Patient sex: F
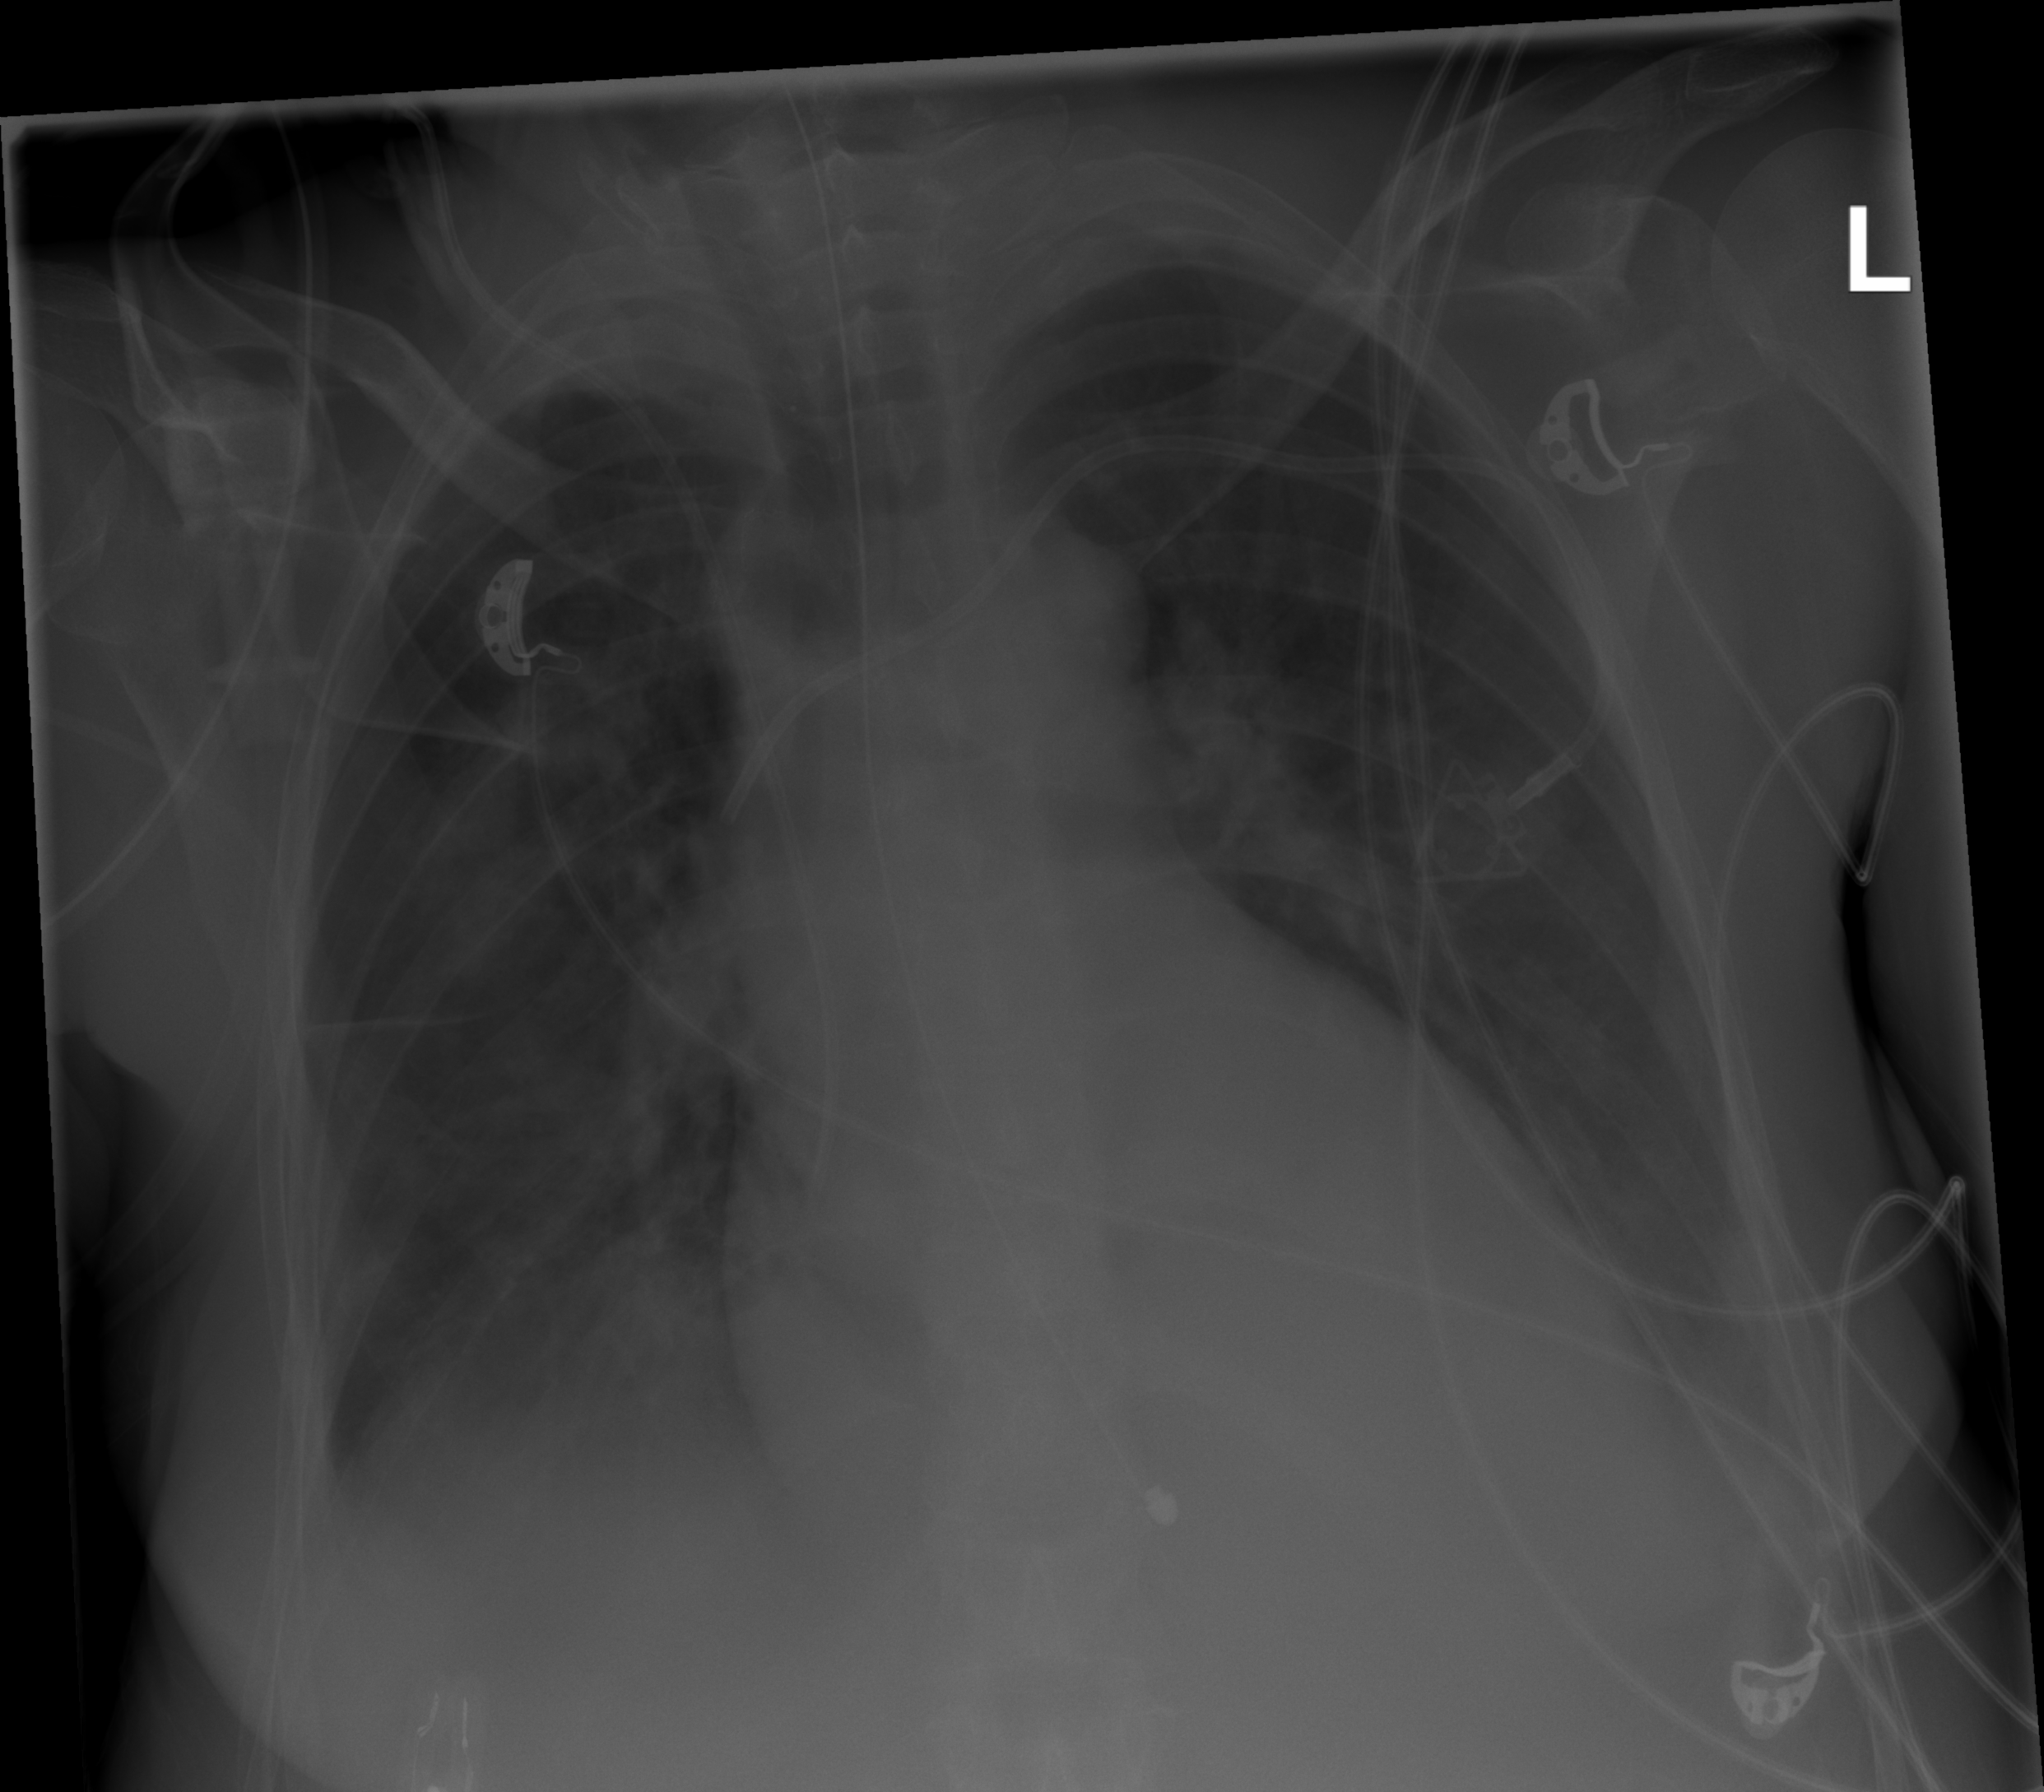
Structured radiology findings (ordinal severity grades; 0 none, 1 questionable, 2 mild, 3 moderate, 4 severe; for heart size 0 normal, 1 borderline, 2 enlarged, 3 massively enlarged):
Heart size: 0
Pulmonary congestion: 2
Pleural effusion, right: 2
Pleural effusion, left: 2
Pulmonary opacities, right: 2
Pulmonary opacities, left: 0
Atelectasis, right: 2
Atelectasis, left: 0